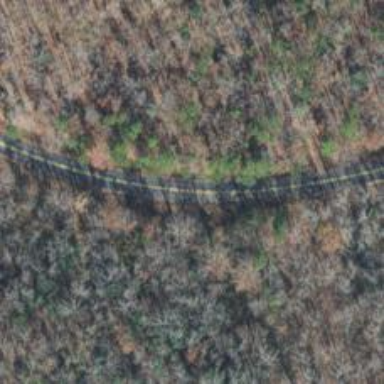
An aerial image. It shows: Secondary road.